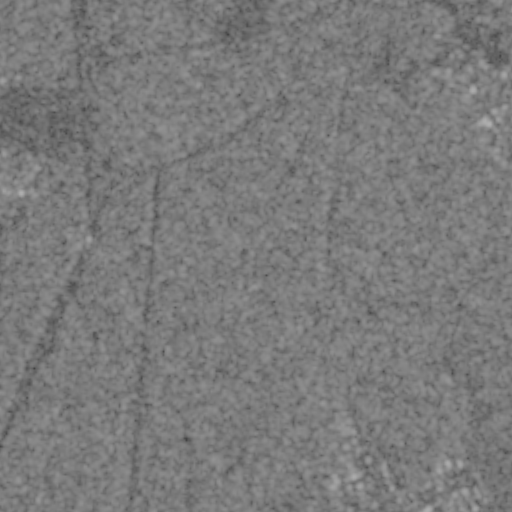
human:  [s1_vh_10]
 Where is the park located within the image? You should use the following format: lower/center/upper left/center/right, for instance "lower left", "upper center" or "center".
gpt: The park is located in the upper right of the image.
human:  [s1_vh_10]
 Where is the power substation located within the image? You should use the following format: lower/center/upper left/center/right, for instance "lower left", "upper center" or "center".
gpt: The power substation is located in the upper left of the image.
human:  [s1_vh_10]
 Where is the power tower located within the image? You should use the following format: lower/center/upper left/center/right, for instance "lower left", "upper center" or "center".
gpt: The power tower is located in the upper left of the image.
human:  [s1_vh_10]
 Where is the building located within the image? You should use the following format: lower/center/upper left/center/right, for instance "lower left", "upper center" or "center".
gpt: There is no building in the image.

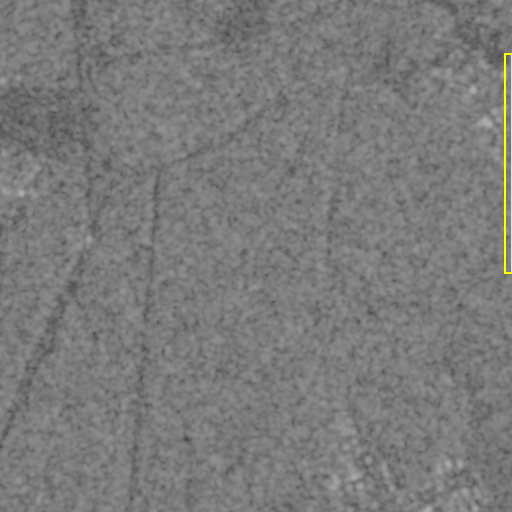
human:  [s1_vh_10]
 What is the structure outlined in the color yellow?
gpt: The structure outlined in yellow is a park.
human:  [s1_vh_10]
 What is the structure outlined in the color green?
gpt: There is no green outline.